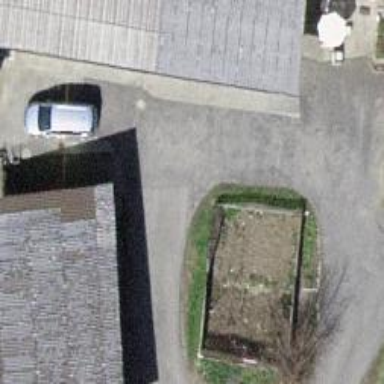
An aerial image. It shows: Farm shop.